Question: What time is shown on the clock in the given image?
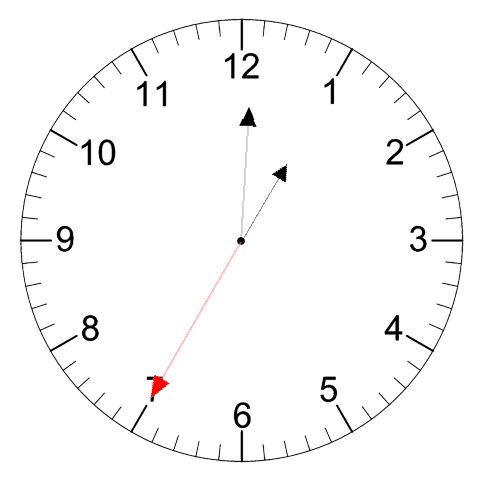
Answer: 01:00:35